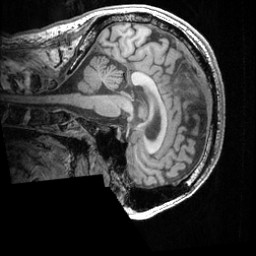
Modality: T1w
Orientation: sagittal
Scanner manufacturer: ge
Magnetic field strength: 3 T
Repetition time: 0.00848 s
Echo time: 0.003316 s